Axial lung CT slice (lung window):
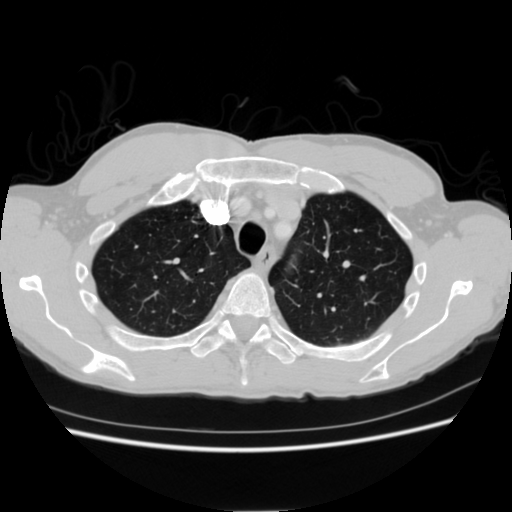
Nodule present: no